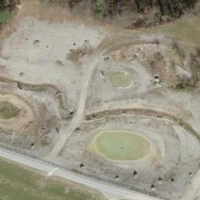
EUNIS habitat code: 56
Species observed at this site:
Lysimachia vulgaris